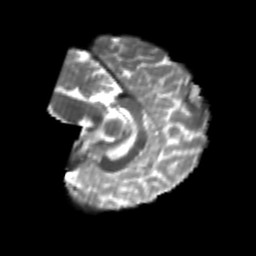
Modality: T2w
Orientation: sagittal
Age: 24
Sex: female
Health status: healthy
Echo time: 0.074 s